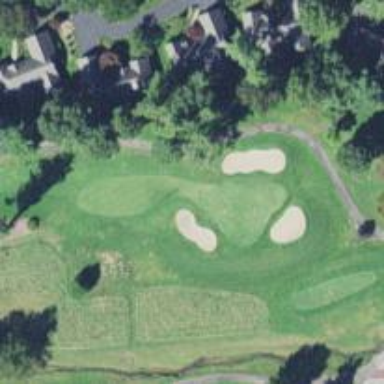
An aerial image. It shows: Golf hole.